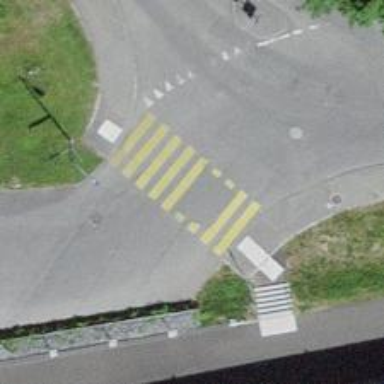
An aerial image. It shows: Uncontrolled road crossing.